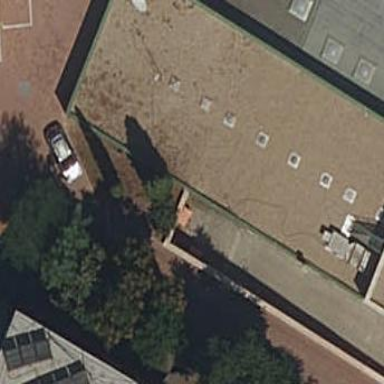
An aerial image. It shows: Part of university building with flat concrete roof. The building is brown in color.